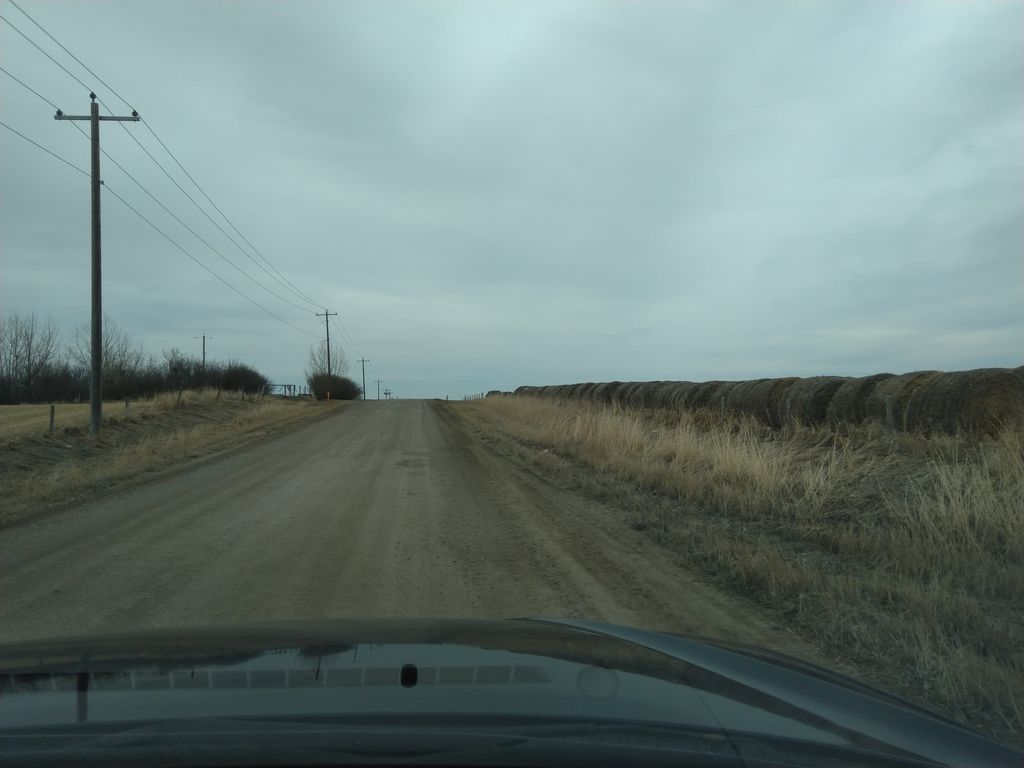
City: calgary